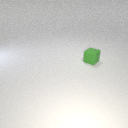
small green rubber cube